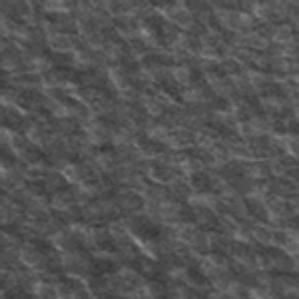
Label: frost